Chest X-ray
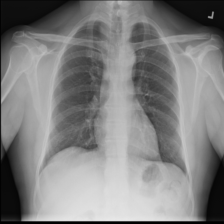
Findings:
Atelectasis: negative
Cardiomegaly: negative
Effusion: negative
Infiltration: negative
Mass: negative
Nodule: negative
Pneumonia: negative
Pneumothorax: negative
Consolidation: negative
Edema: negative
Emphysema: negative
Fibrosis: negative
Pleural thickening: negative
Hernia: negative